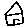
Label: house